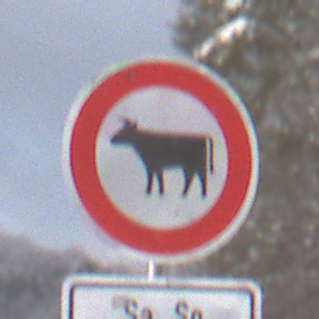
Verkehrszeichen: VerbotViehtrieb
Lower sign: ZeitangabenMitBeschraenkungAufWochentage9
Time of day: MorningAfternoon
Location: Outdoor (Nature)
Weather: PartlyCloudy
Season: Winter
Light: Natural